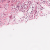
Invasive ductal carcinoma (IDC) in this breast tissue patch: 1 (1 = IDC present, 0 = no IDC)